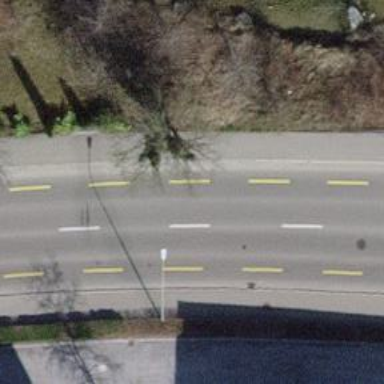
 and sidewalks on both sides. There is cycle lane on both sides of the road."